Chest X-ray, AP view. Patient: 53 years old, sex M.
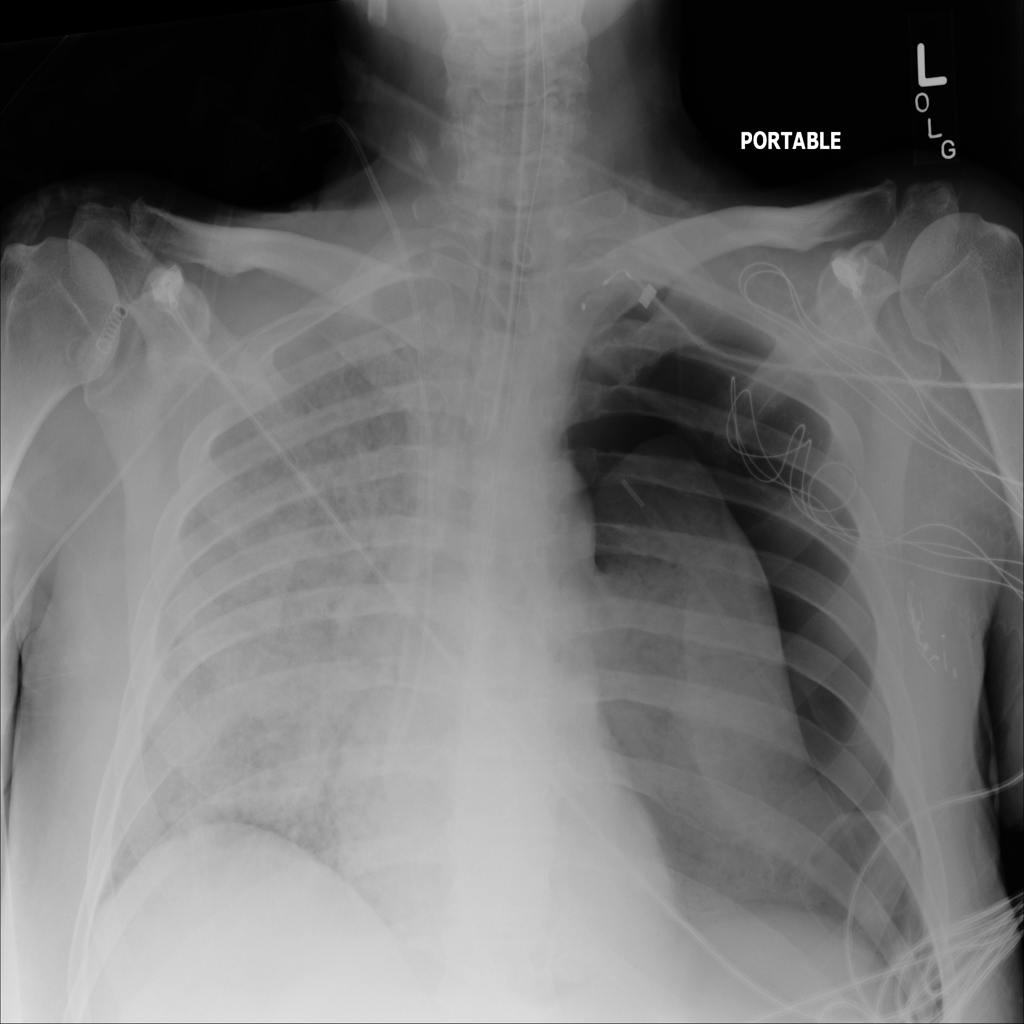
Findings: Atelectasis, Consolidation, Pneumothorax